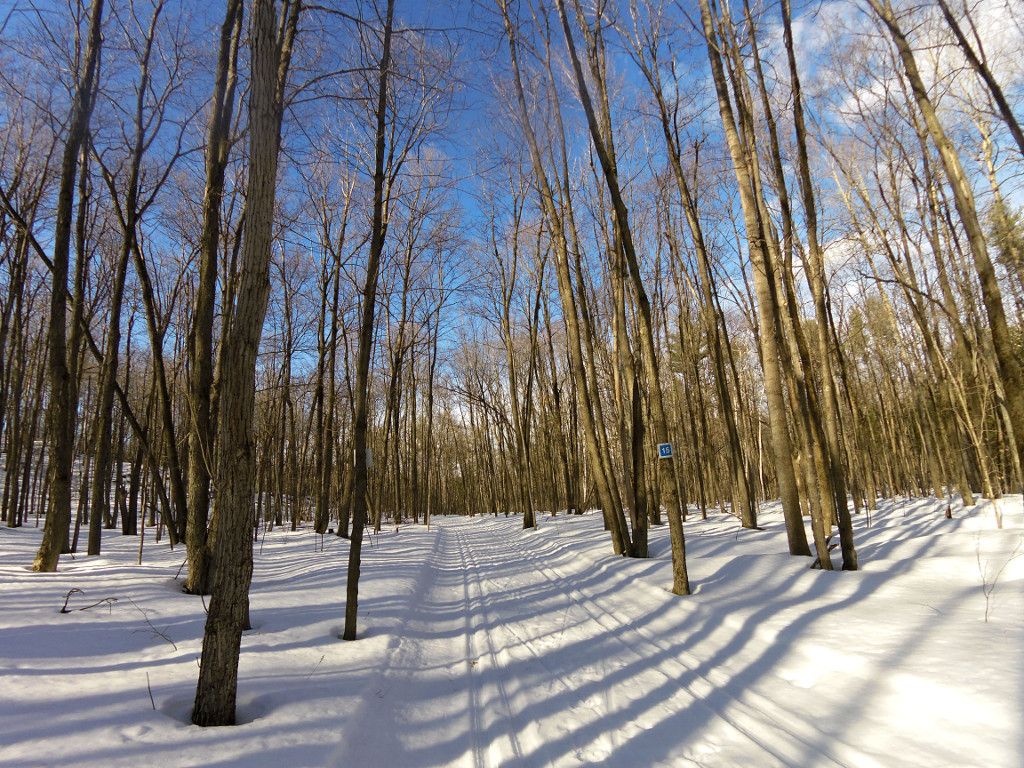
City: ottawa-gatineau